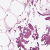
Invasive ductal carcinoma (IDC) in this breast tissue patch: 0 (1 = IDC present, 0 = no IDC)